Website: bh-photo
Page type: customer-info-address
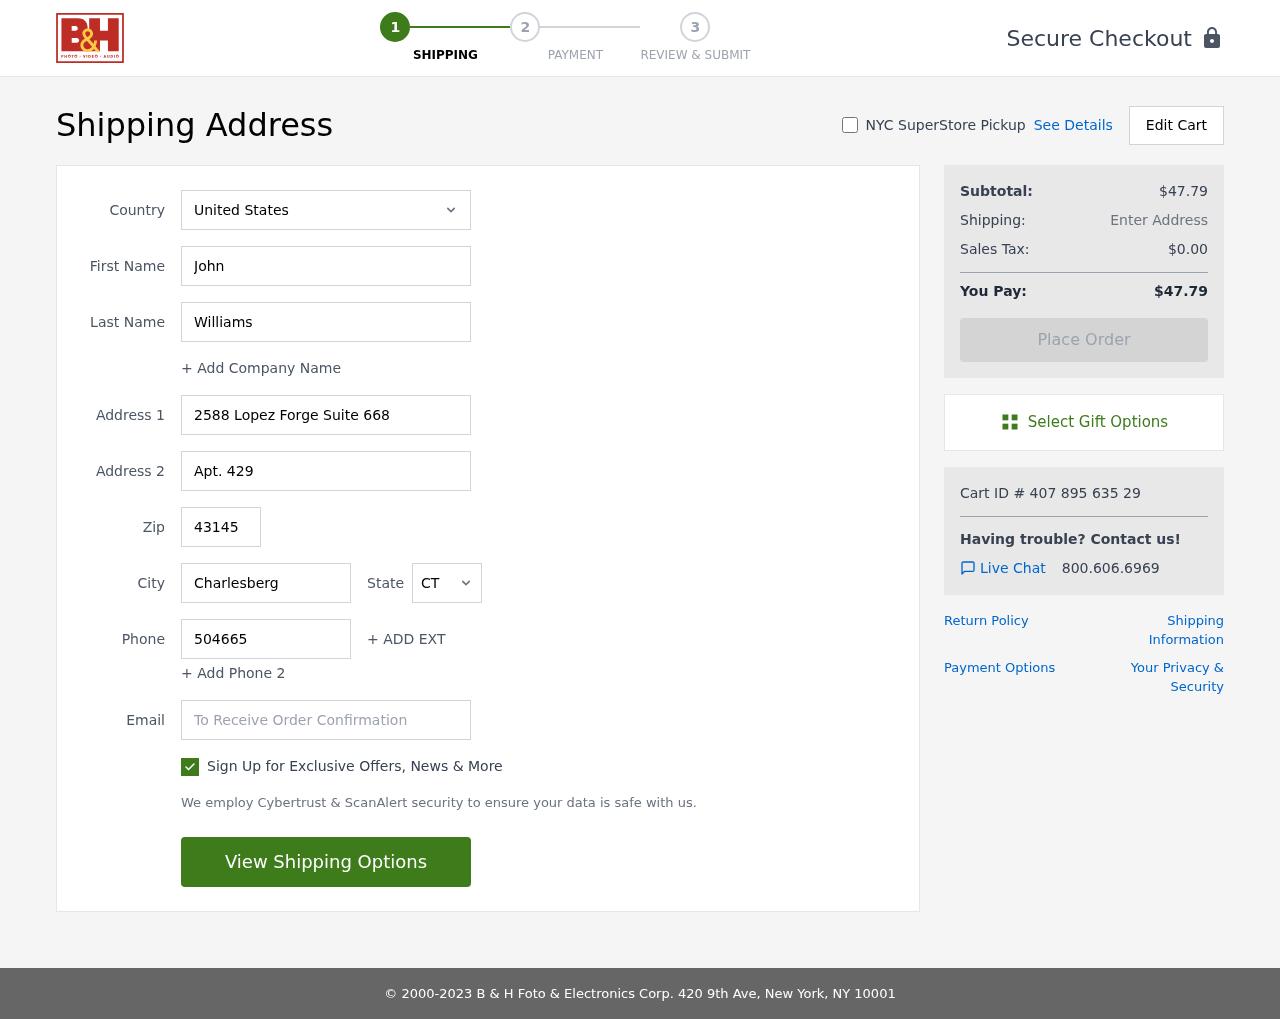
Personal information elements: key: PII_CITY
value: Charlesberg
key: PII_COUNTRY
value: United States
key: PII_EMAIL
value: johnwilliams@hotmail.com
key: PII_FIRSTNAME
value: John
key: PII_LASTNAME
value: Williams
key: PII_PHONE
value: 5046653885
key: PII_POSTCODE
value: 43145
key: PII_STATE_ABBR
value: CT
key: PII_STREET
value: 2588 Lopez Forge Suite 668
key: PII_STREET2
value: Apt. 429
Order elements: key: ORDER_SUBTOTAL
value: $47.79
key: ORDER_TAX
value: $0.00
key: ORDER_TOTAL
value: $47.79
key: ORDER_ID
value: Cart ID # 407 895 635 29